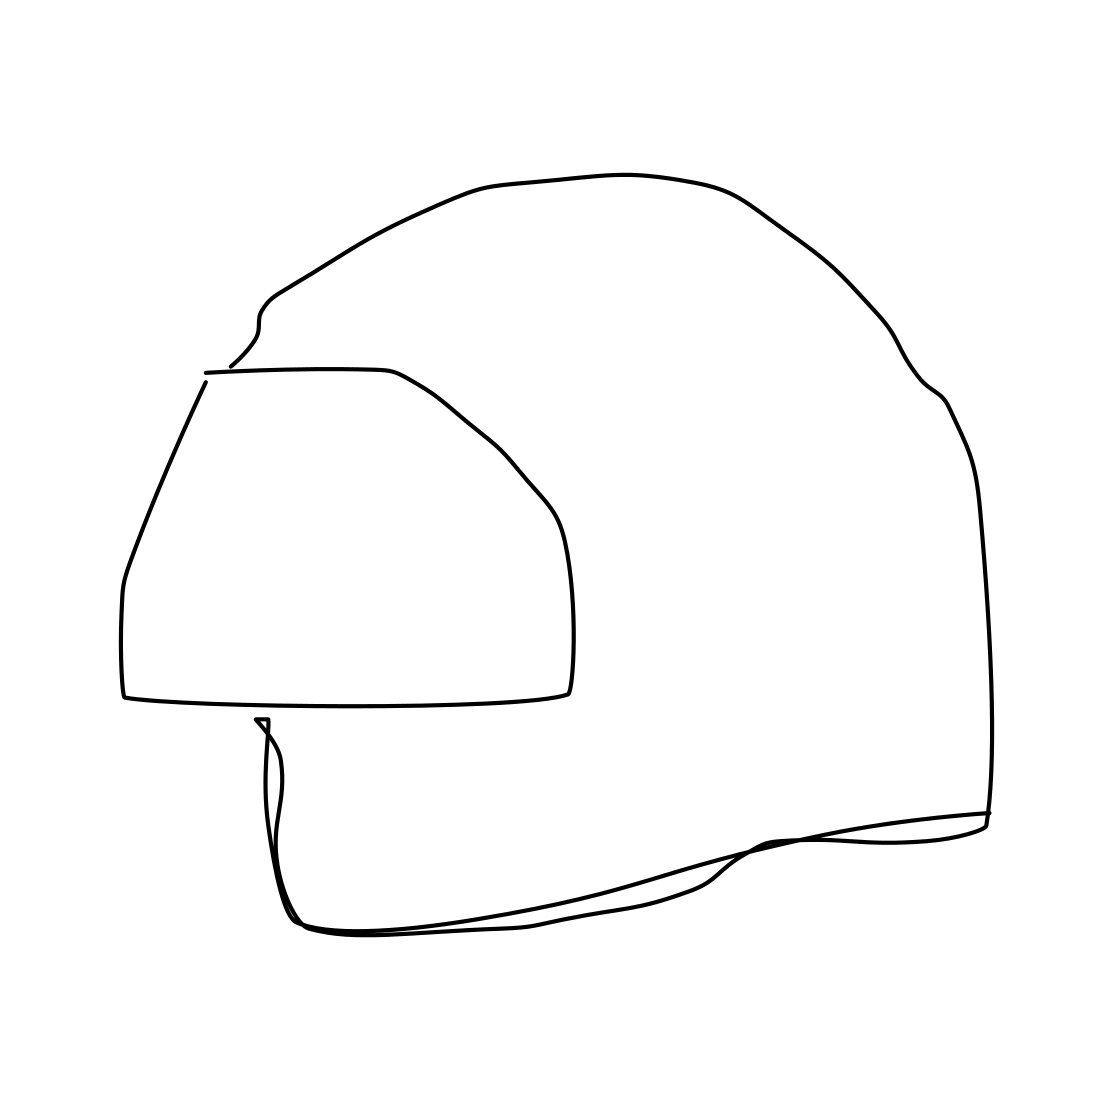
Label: helmet